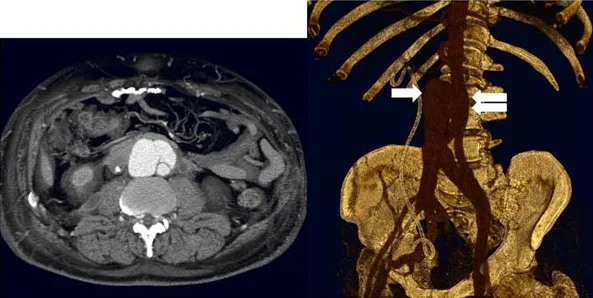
A; Retroperitoneal fibrosis demonstrated at CT scan B Aorto-caval fistula originating from the abdominal aorta below the renal arteries (double arrow). The inferior vena cava (arrow) was completely occluded few centimetres above the communication with the aorta.
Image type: radiology (ct)